Current action and preconditions to check: trajectory_clear

Your task: For each precondition in the list above, predict whether it will hold at this action.

Consider the current scene as observed from the mobile robot's camera, and analyze the predicted future states of all dynamic agents (e.g., people, animals, vehicles, or any moving entities) within the NEXT SECOND.

IMPORTANT: Only answer "very likely" if you are absolutely certain—based on strong, clear evidence—that a dynamic agent will violate the precondition in the predicted future state. Do NOT answer "very likely" for unlikely, ambiguous, or low-probability risks.

Ask yourself for each precondition: Is there a high probability, with clear and convincing evidence, that the predicted future states of any dynamic agent will interfere with the predicted future state of the currently executing action within the NEXT SECOND, causing that precondition to fail?

Assess the risk level based on these predictions. Use "likely" or "very likely" if motions create a clear risk of interference.

Use "neutral" or "improbable" if agents are nearby but their predicted paths are clearly diverging or non-conflicting.

Failure Risk Categories: "very improbable", "improbable", "neutral", "likely", "very likely"

Answer Format: Output ONLY the probability_of_failure value from these categories: "very improbable", "improbable", "neutral", "likely", "very likely"

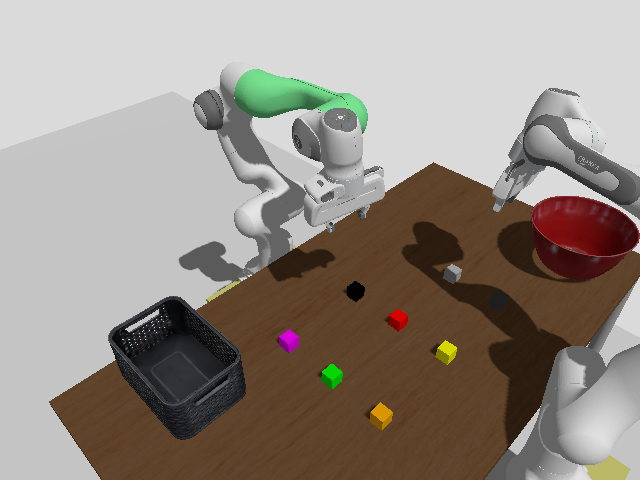

Answer: very improbable